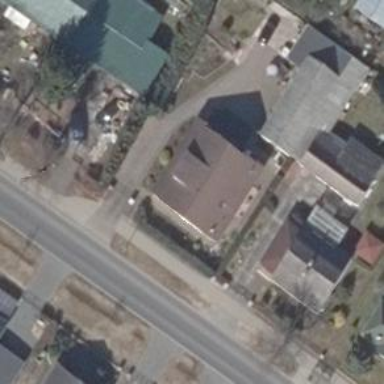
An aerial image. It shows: Detached building with gabled roof.